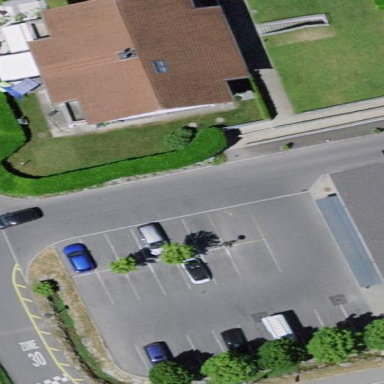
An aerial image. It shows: Parking available on the street side.